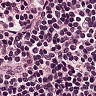
Metastatic tissue present: no